Question: I want to to plot a fenceplot with alternating fence colors. In this case I want black and grey. I used the following code:
'splot for [i=0:300:25] "fenceplot.csv" index i u 1:2:3 w lines'
The number of fences defined in my data file is dynamic and is usually between 250-350 fences.

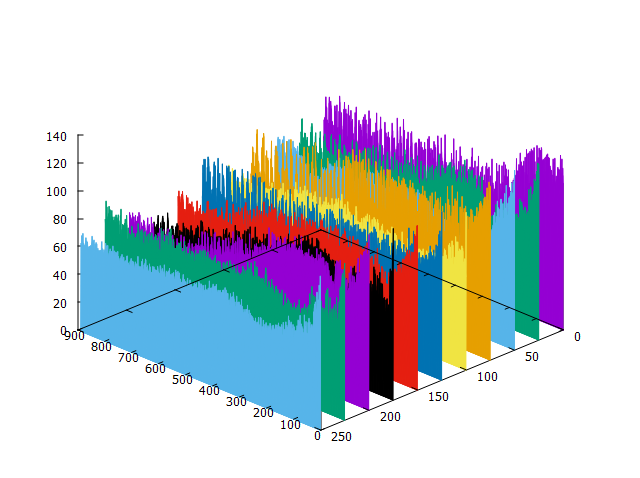
Answer: Because the variable 'i' changes by 25 between subsequent curves you can decide which color to use for a given line by testing whether 'i' is even or odd:
'''
set style line 1 linecolor "black"
set style line 2 linecolor "grey"
splot for [i=0:300:25] "fenceplot.csv" index i u 1:2:3 w lines linestyle 1+i%2
'''
Slightly more robust would be
'''
splot for [i=0:12] "fenceplot.csv" index i*25 u 1:2:3 w lines linestyle 1+i%2
'''
because then you can also replace 25 by an even number.